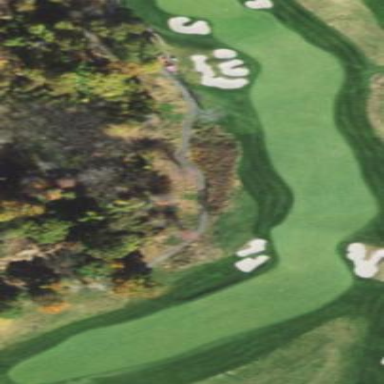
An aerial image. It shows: Grassy area designated as golf fairway.